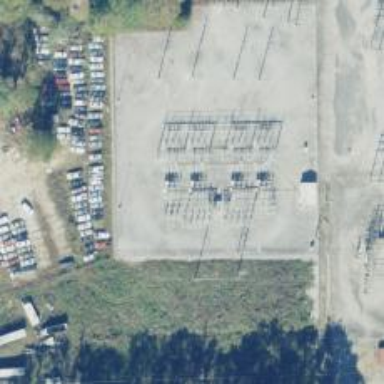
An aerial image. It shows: Switch for power supply.